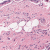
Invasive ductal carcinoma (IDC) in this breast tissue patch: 1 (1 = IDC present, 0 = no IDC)